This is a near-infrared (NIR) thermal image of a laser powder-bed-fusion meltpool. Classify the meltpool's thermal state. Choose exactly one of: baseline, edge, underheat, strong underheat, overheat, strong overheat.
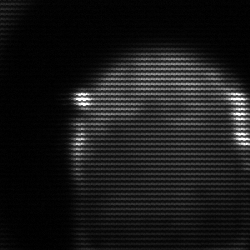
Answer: edge